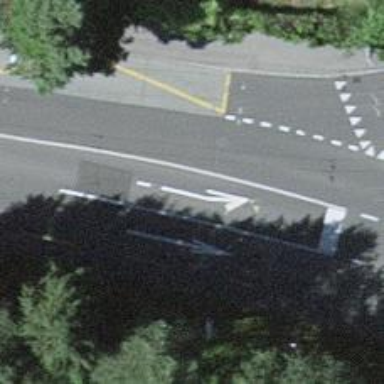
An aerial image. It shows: Tertiary road with trolley wires.